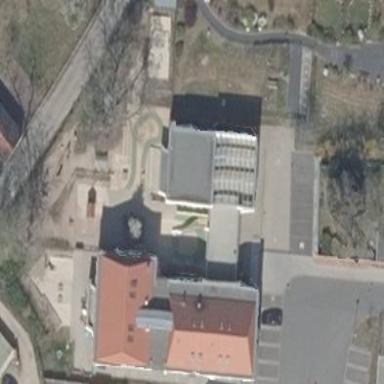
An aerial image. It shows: Kindergarten building.